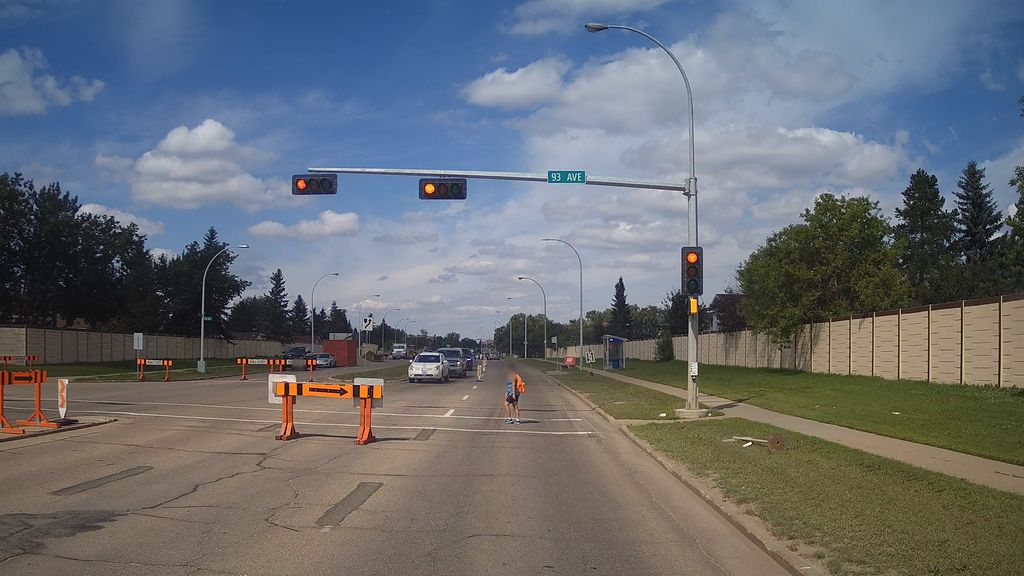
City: edmonton